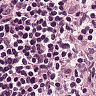
Metastatic tissue present: no